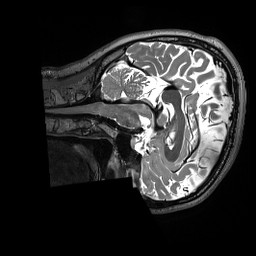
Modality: T2w
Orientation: sagittal
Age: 24
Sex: female
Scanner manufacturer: siemens
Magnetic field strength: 3 T
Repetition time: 3.2 s
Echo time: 0.563 s